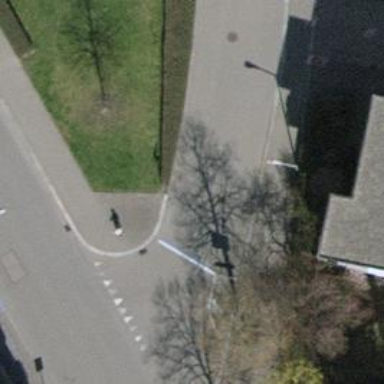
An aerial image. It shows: Kerb barrier.